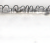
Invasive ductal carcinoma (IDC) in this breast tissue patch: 0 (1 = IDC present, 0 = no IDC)